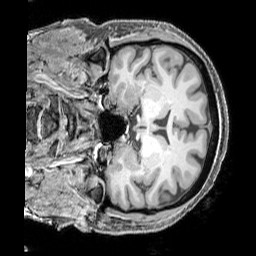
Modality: T1w
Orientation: coronal
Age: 56
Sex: female
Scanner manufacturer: siemens
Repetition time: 2.3 s
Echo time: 0.00226 s